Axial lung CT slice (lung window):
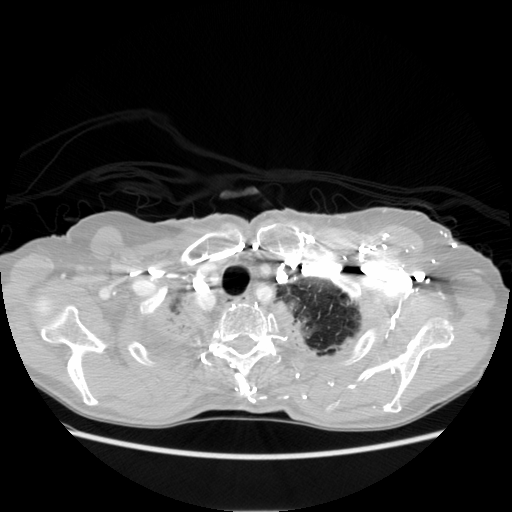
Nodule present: no